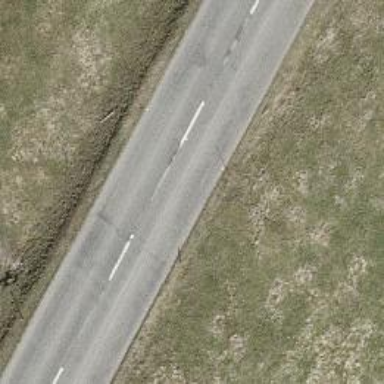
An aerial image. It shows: Tertiary road.